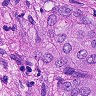
Metastatic tissue present: yes